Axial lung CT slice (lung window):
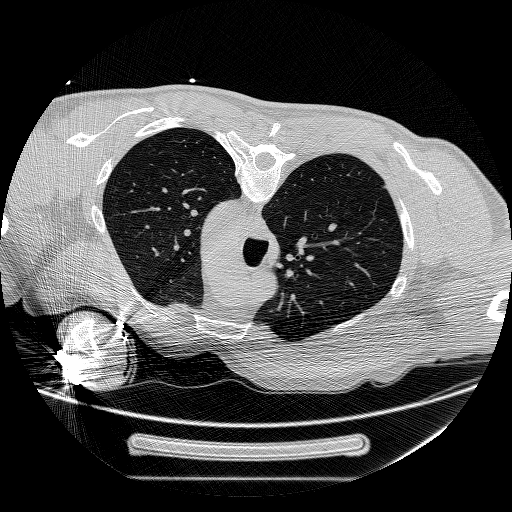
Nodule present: no